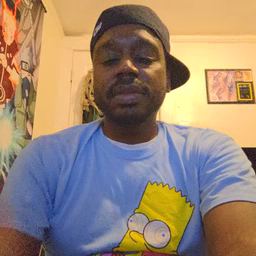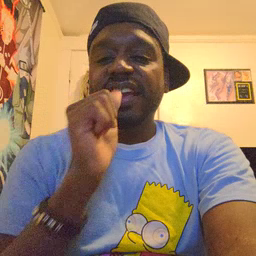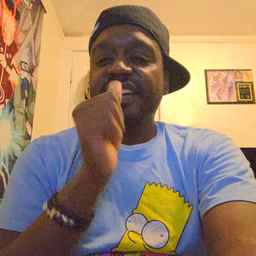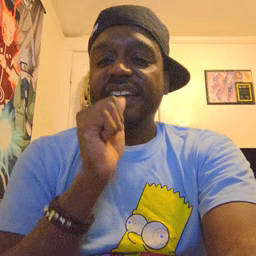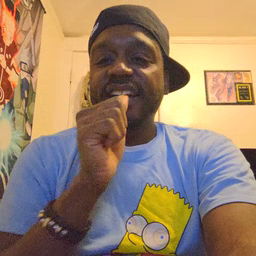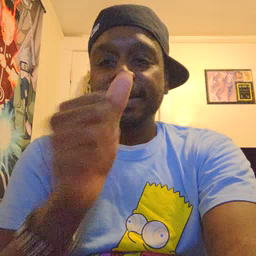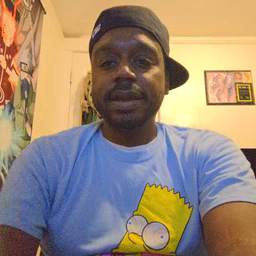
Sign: nuts